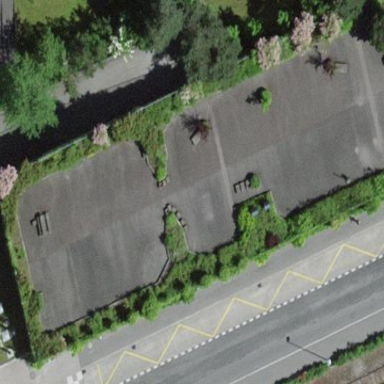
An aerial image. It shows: Parking building with flat roof shape.